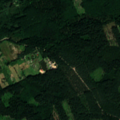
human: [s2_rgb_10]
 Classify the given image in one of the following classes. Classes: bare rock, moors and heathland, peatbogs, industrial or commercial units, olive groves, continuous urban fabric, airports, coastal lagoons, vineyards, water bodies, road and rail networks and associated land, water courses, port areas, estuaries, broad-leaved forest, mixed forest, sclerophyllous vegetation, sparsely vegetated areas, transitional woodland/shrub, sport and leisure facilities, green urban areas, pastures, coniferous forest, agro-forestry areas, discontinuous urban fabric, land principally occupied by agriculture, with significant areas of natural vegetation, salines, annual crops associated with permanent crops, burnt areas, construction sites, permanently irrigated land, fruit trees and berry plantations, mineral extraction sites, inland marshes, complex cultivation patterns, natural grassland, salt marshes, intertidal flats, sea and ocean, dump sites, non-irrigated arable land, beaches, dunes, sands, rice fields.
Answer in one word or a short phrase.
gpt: broad-leaved forest, coniferous forest, mixed forest, transitional woodland/shrub